Question: Need to create 12 stickers(2X6) using TCPDF and codeigniter/core php in A4 size format.
Following is the code snippet in pastebin
<URL>
the desired result should be like

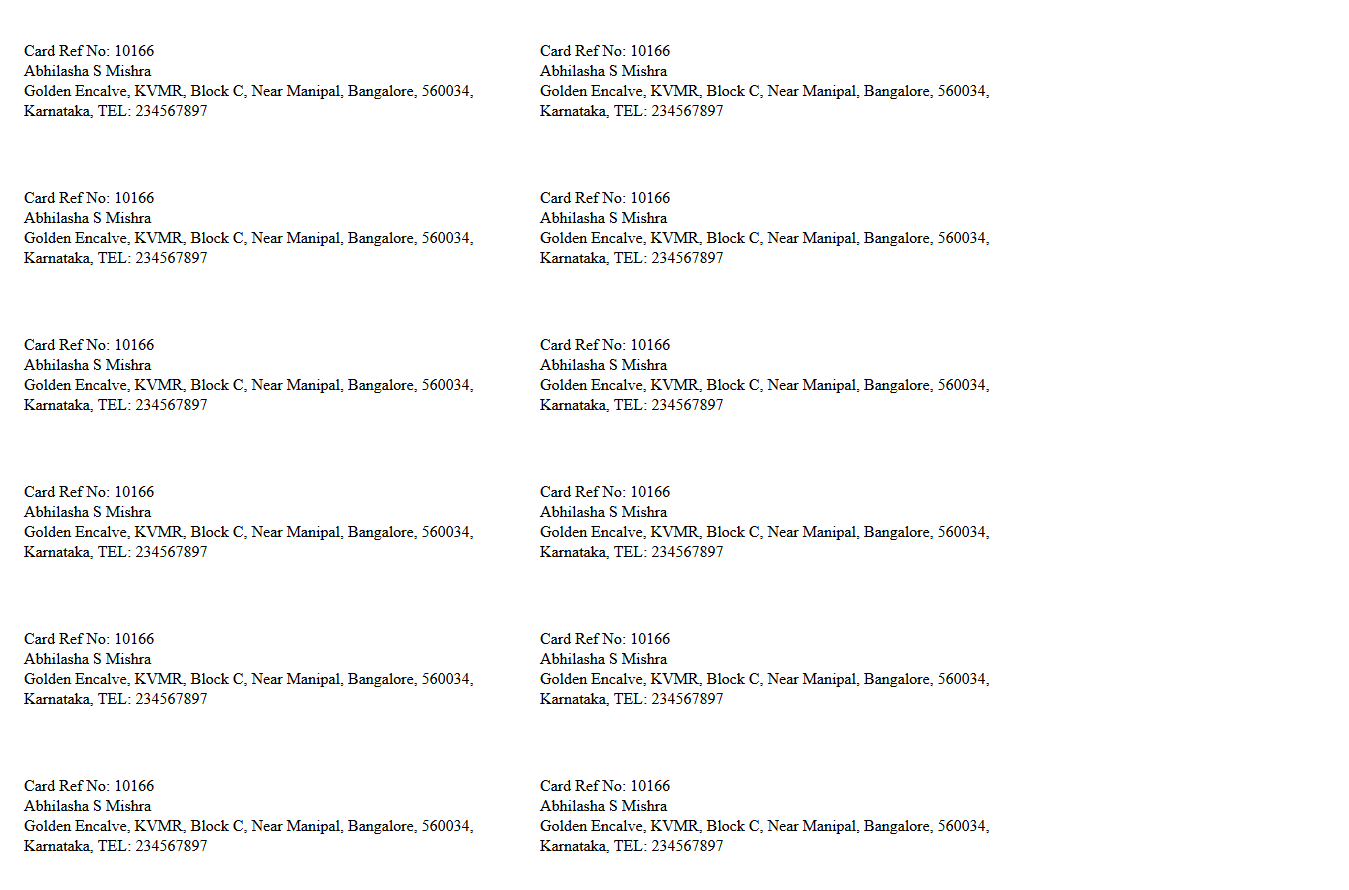
Answer: >
'''
$top_margin = 32;
$side_margin = 16;
$vertical_pitch = 85;
$horizantal_pitch = 350;
$label_height = 44;
$label_width = 100;
$width = 212;
$height = 315;
$resolution = array($height, $width);
echo "<table>";
for($i=1;$i<=6;$i++){
$txt = '<tr style="width:100%"><td style="margin-top:'.$top_margin.'px;margin-left:'.$side_margin.'px;width:'.$horizantal_pitch.'px;height:'.$vertical_pitch.'px;float:left">Card Ref No: 10166<br>Abhilasha S Mishra<br>Golden Encalve, KVMR, Block C, Near Manipal, Bangalore, 560034, Karnataka, TEL: 234567897</td>
<td style="margin-top:'.$top_margin.'px;margin-left:'.$side_margin.'px;width:'.$horizantal_pitch.'px;height:'.$vertical_pitch.'px;float:left">Card Ref No: 10166<br>Abhilasha S Mishra<br>Golden Encalve, KVMR, Block C, Near Manipal, Bangalore, 560034, Karnataka, TEL: 234567897</td></tr>';
echo $txt;
}
echo "</table>";
'''
?>